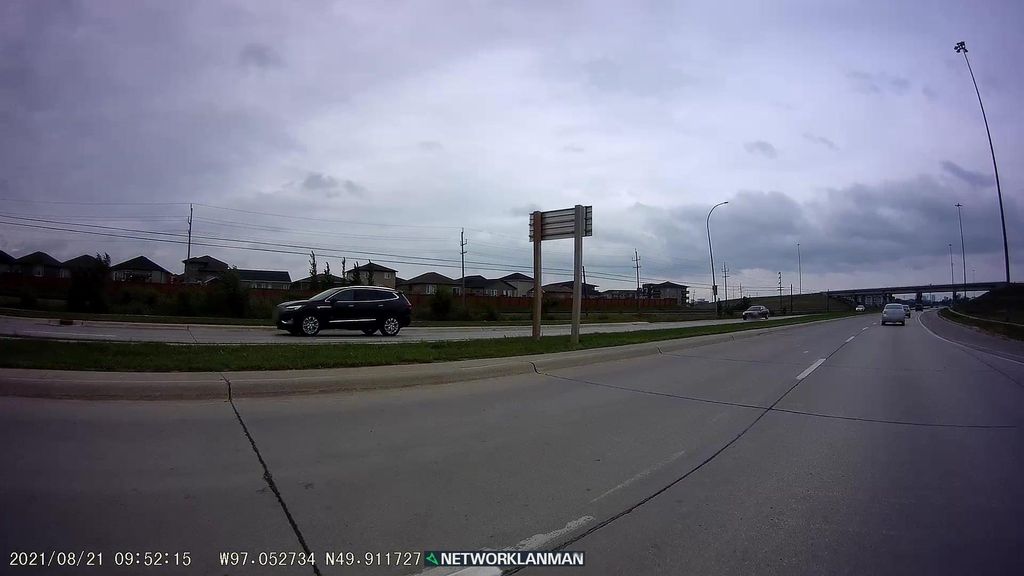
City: winnipeg